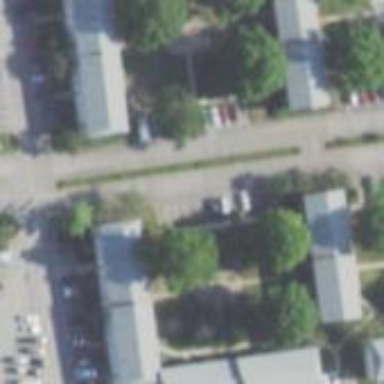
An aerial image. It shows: Apartment building with hipped roof.